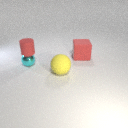
large yellow rubber sphere in front of small cyan metal sphere